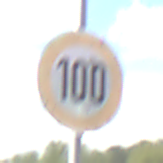
Verkehrszeichen: Geschwindigkeit100
Umgebung: Outdoor, Nature
Tageszeit: Midday
Wetter: PartlyCloudy
Licht: Natural
Jahreszeit: NotSpecified
Kontrast: HighContrast